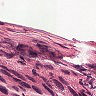
Metastatic tissue present: yes